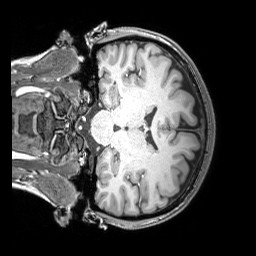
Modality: T1w
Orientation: coronal
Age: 37
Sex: female
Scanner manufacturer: siemens
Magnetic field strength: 3 T
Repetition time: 2.53 s
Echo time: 0.00326 s